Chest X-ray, PA view. Patient: 60 years old, sex M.
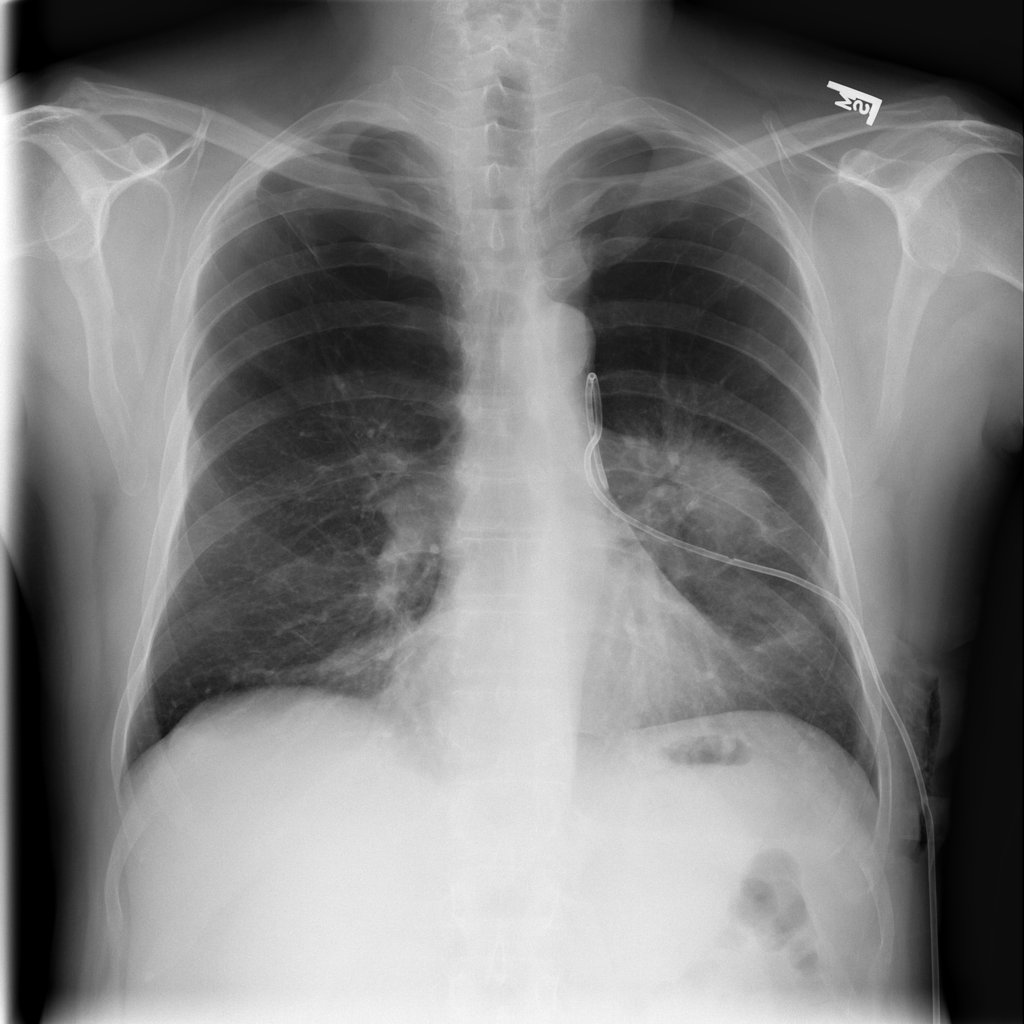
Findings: Mass, Pneumothorax